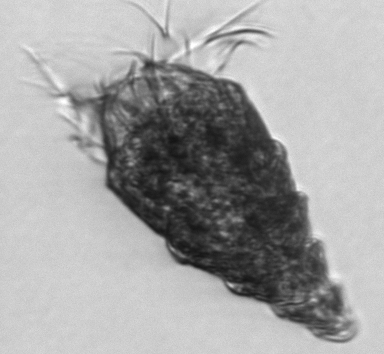
Label: Laboea_strobila